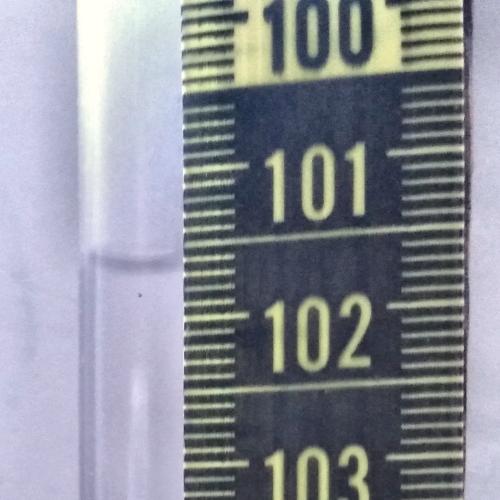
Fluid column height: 101.7 cm